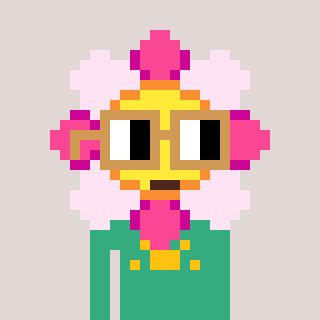
a pixel art character with square brown glasses, a flower-shaped head and a teal-colored body on a warm background